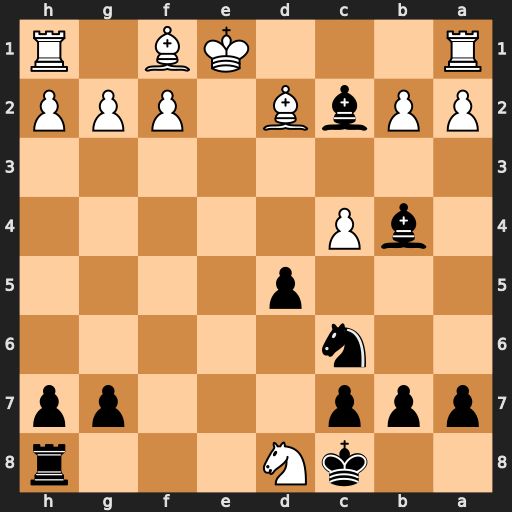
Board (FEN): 2kN3r/ppp3pp/2n5/3p4/1bP5/8/PPbB1PPP/R3KB1R
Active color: b
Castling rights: KQ
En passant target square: -
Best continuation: Re8+ Be2 Nd4 Bxb4 Rxe2+ Kf1 Bd3